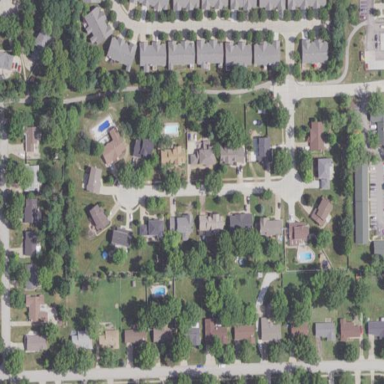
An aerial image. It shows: Residential area consisting of single-family homes.